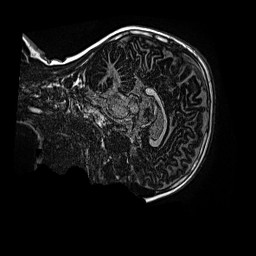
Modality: MP2RAGE
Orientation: sagittal
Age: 11
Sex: male
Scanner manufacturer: siemens
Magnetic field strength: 3 T
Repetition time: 4 s
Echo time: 0.00299 s